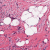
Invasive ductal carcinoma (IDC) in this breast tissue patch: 1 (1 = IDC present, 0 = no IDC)